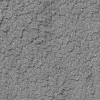
Atmospheric dust classification: not_dusty